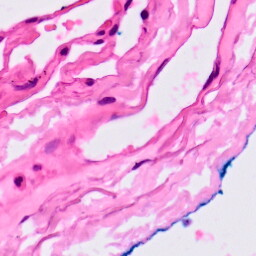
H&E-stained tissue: Lung